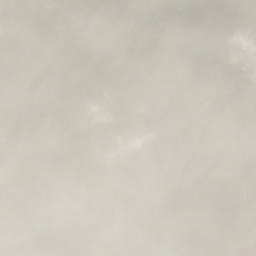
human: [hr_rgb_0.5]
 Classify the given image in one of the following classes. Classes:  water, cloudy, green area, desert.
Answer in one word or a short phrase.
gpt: cloudy